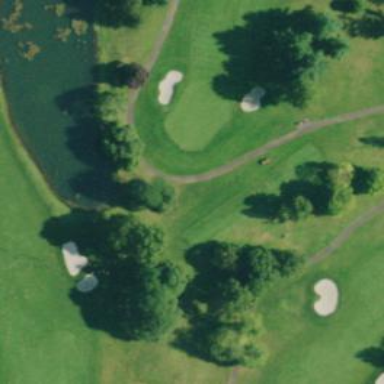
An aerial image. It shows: Golf tee on grassy land.